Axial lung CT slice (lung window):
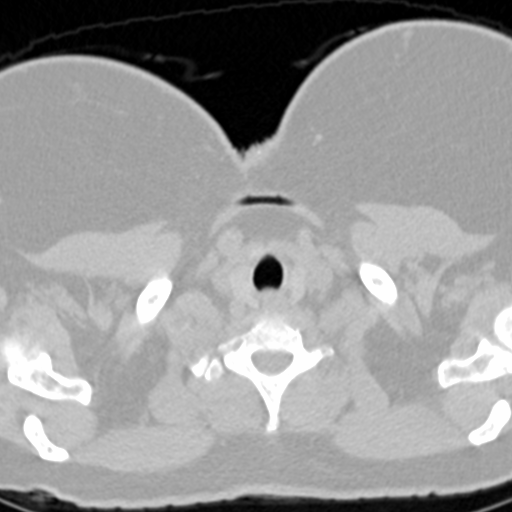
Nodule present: no